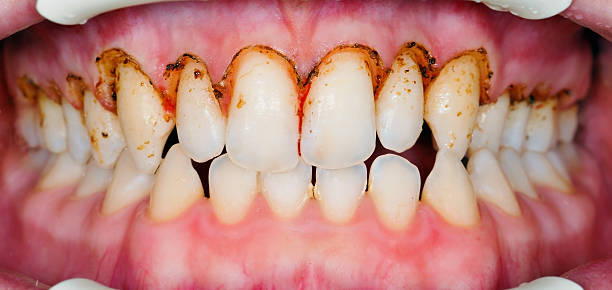
Condition: Calculus